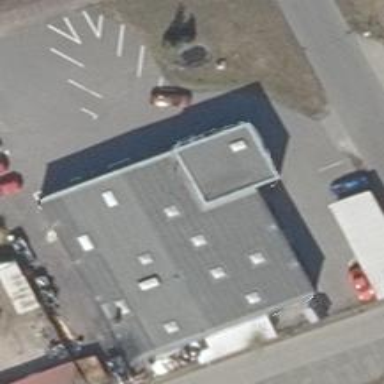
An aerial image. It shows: Car repair shop.